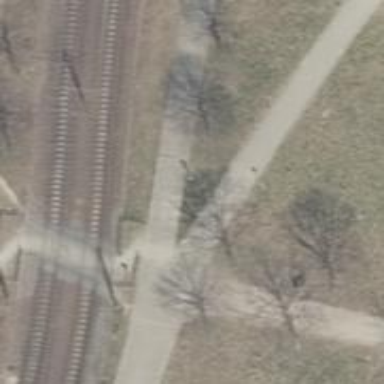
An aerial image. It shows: Asphalt path.